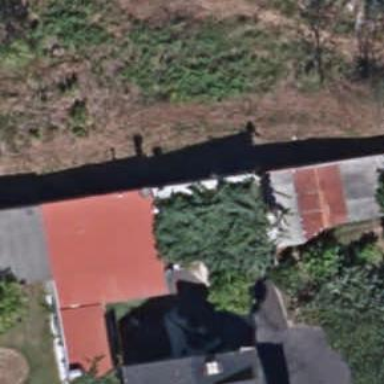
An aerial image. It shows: Shed building.